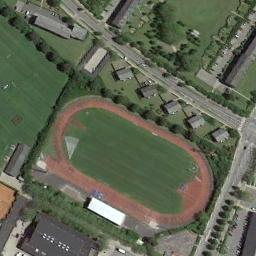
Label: ground_track_field